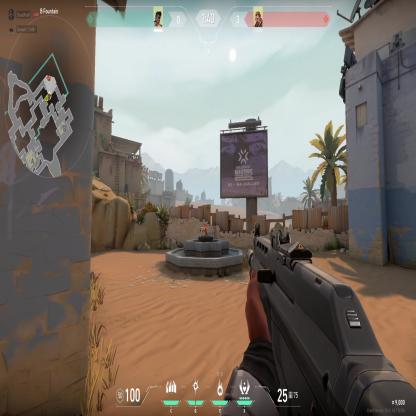
Label: enemy